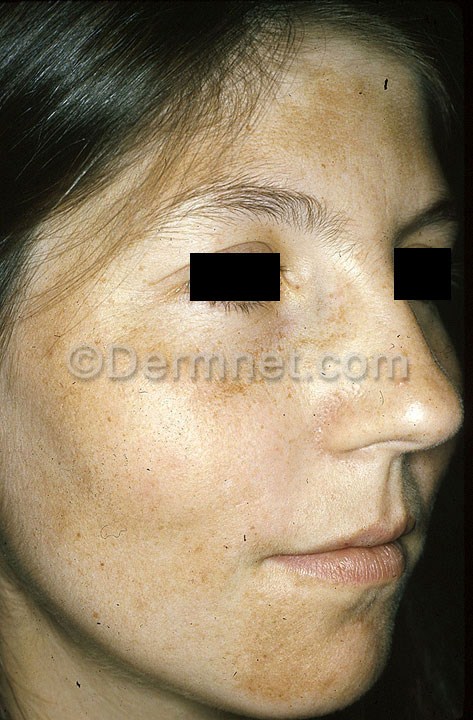
Disease: Light Diseases and Disorders of Pigmentation